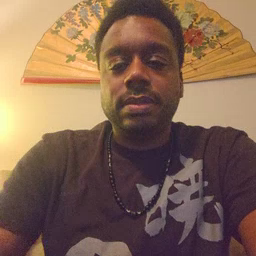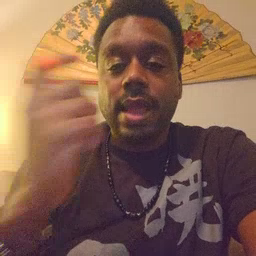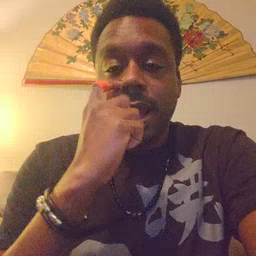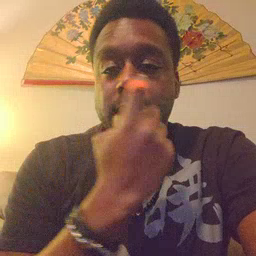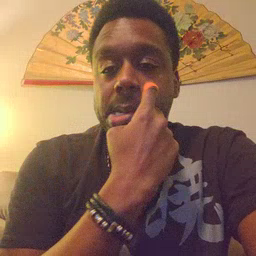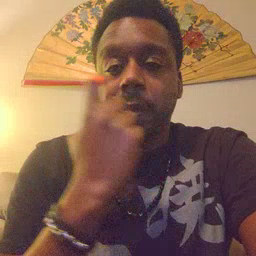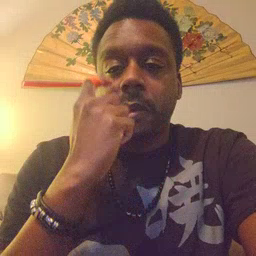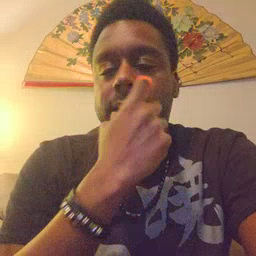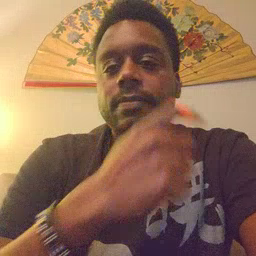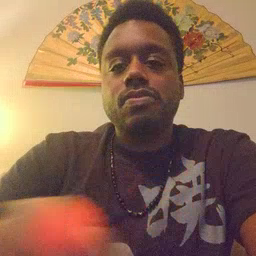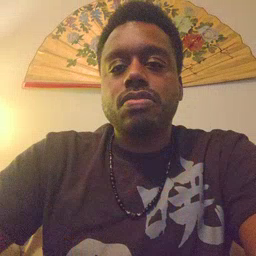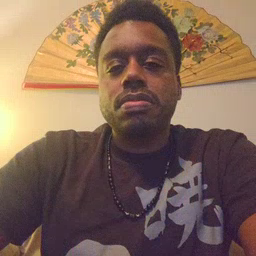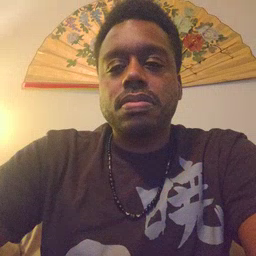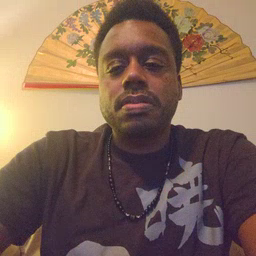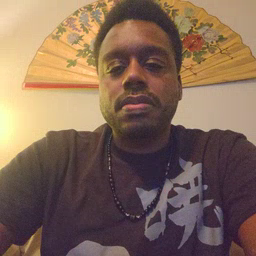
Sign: eye